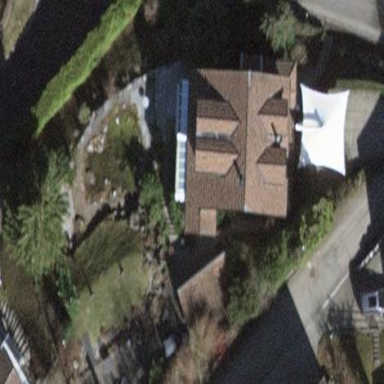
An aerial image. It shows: Simple and straightforward house.